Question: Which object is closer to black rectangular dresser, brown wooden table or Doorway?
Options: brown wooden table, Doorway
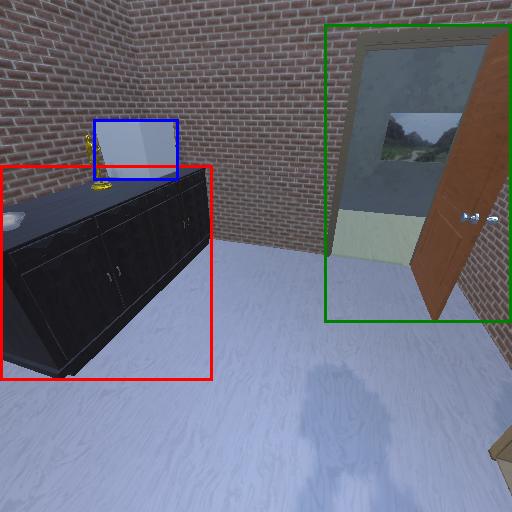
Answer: brown wooden table